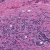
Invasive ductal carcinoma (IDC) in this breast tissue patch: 1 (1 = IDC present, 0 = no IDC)